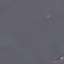
Label: SeaLake